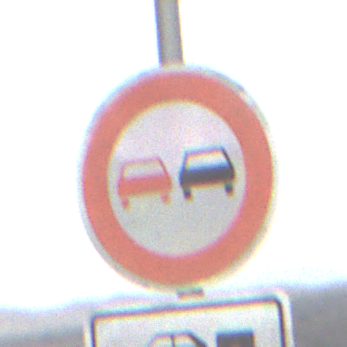
Verkehrszeichen: Ueberholverbot
Zusatzzeichen unten: MehrspurigeFahrzeuge4
Umgebung: Outdoor, Nature
Tageszeit: Midday
Wetter: PartlyCloudy
Licht: Natural
Jahreszeit: NotSpecified
Kontrast: LowContrast